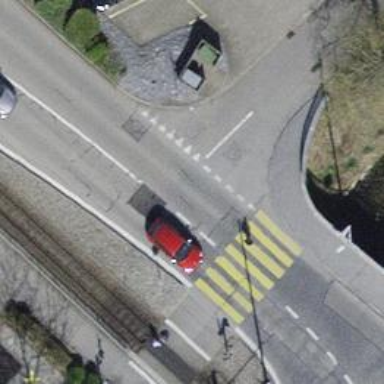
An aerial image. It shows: Road with "give way" sign.